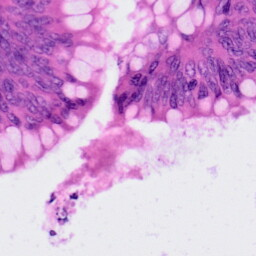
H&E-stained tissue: Colon